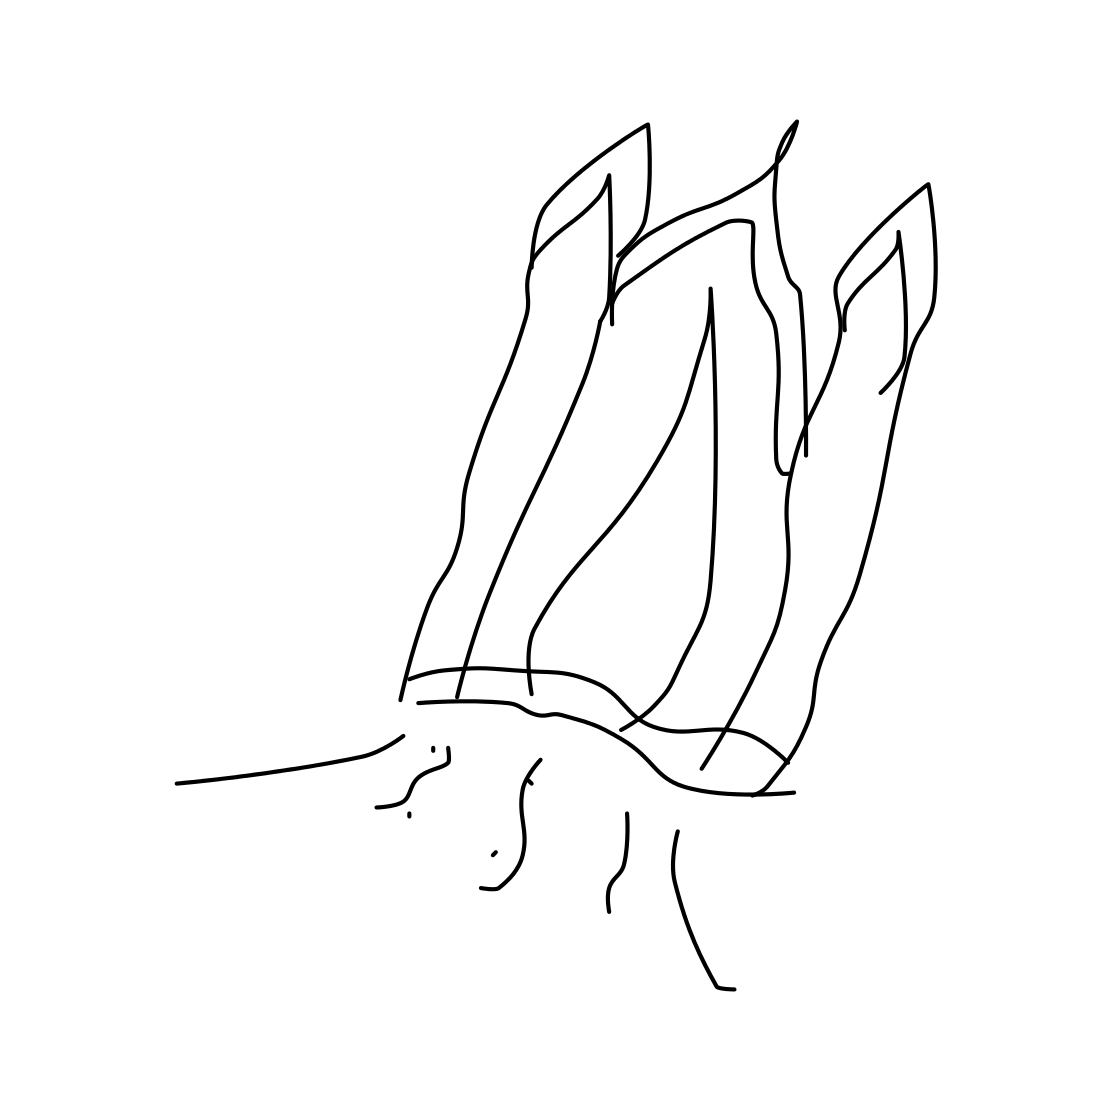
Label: space shuttle